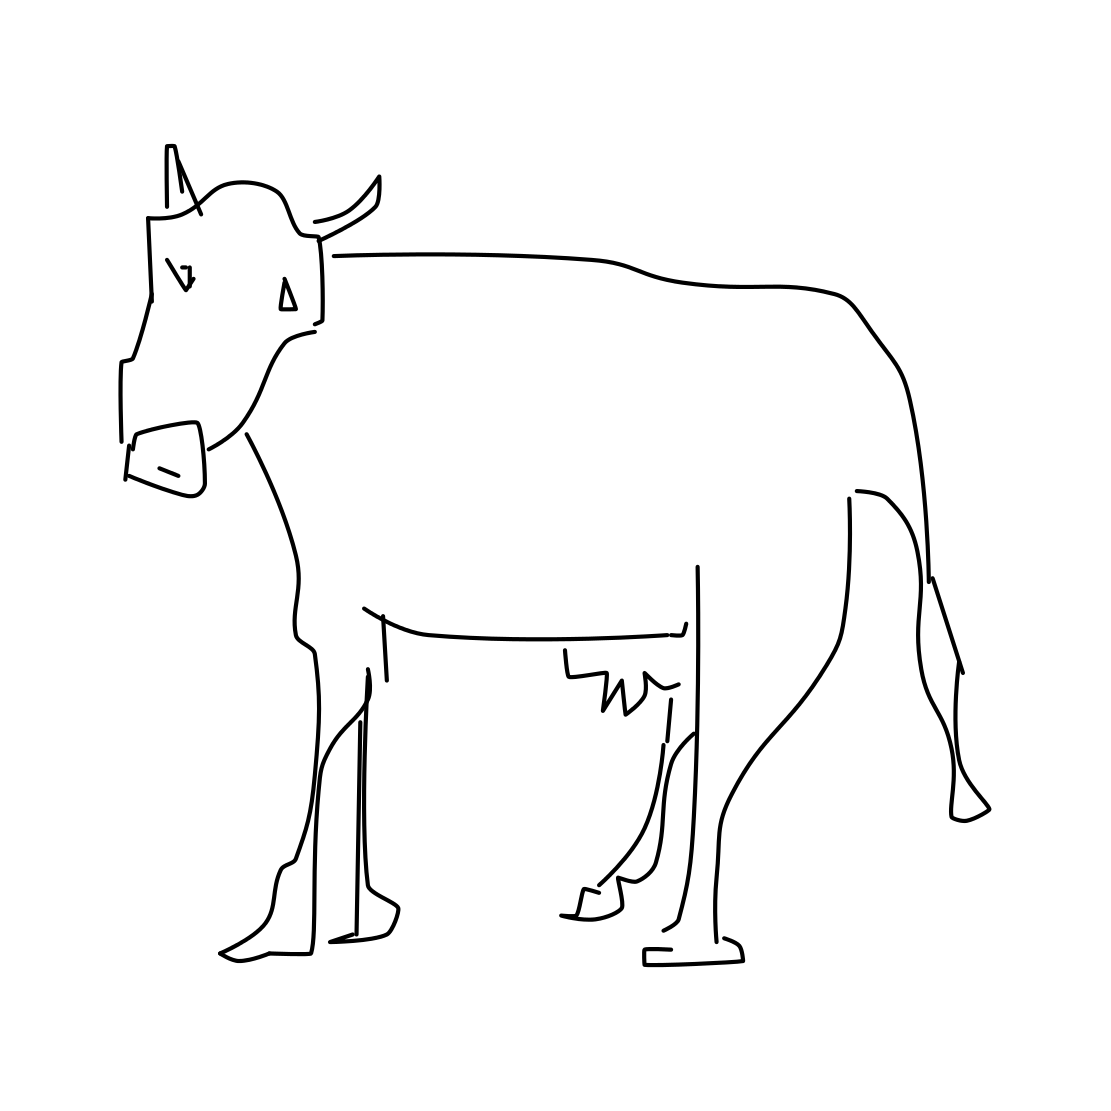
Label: cow